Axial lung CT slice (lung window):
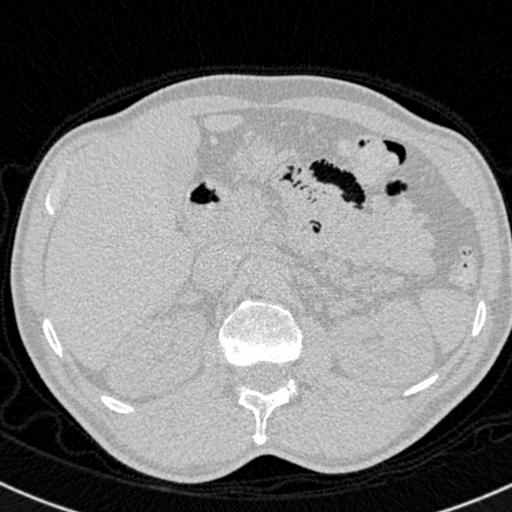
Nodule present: no